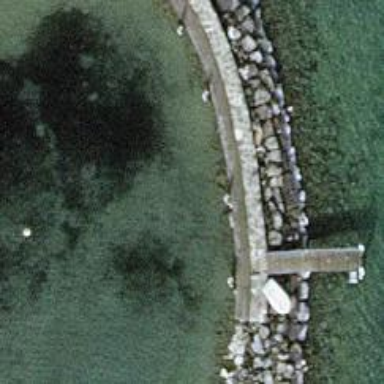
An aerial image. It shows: Breakwater structure.